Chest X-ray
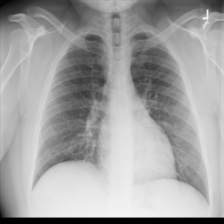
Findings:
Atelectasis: negative
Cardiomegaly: negative
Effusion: negative
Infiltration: negative
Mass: negative
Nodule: negative
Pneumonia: negative
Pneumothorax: negative
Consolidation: negative
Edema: negative
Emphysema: negative
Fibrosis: negative
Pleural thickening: negative
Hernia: negative